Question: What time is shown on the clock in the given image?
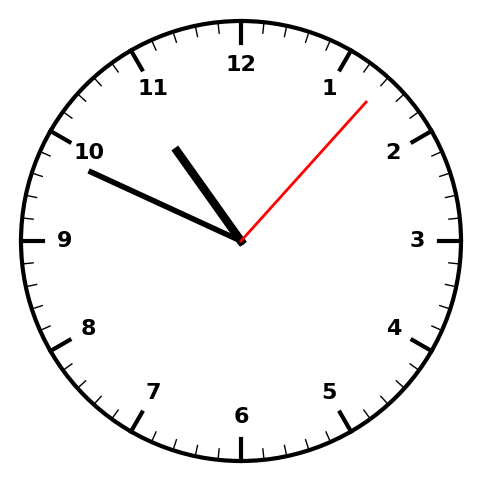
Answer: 10:49:07